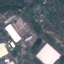
Label: Industrial